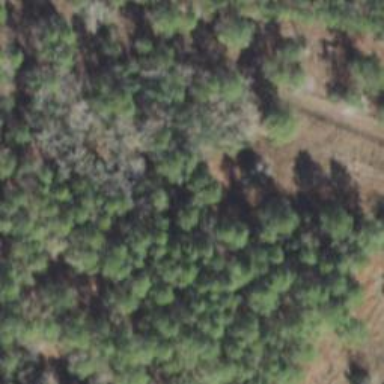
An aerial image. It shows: Woodland with needle-leaved trees.